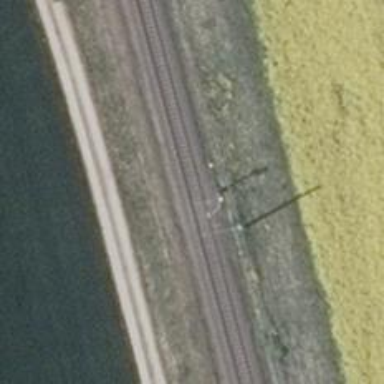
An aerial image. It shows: Railway signal.